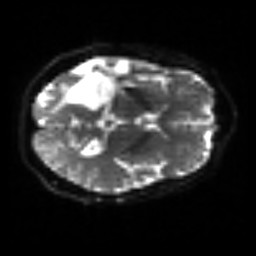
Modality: sbref
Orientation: axial
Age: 58
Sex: female
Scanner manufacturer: siemens
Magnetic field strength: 3 T
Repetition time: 3.2 s
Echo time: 0.081 s